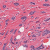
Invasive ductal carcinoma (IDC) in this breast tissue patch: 1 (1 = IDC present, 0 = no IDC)